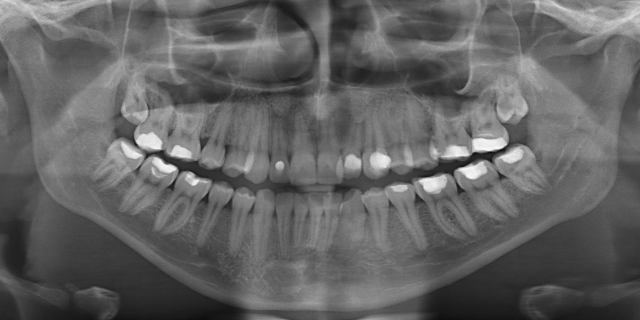
adult